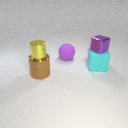
large brown metal cylinder to the left of large cyan rubber cube